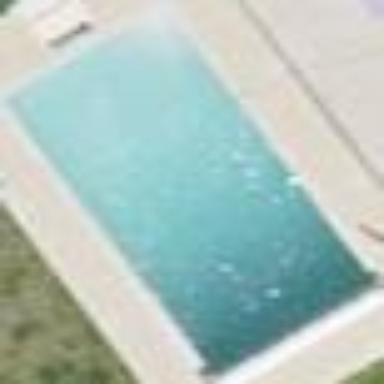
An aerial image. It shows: Swimming pool located in leisure land.